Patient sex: M
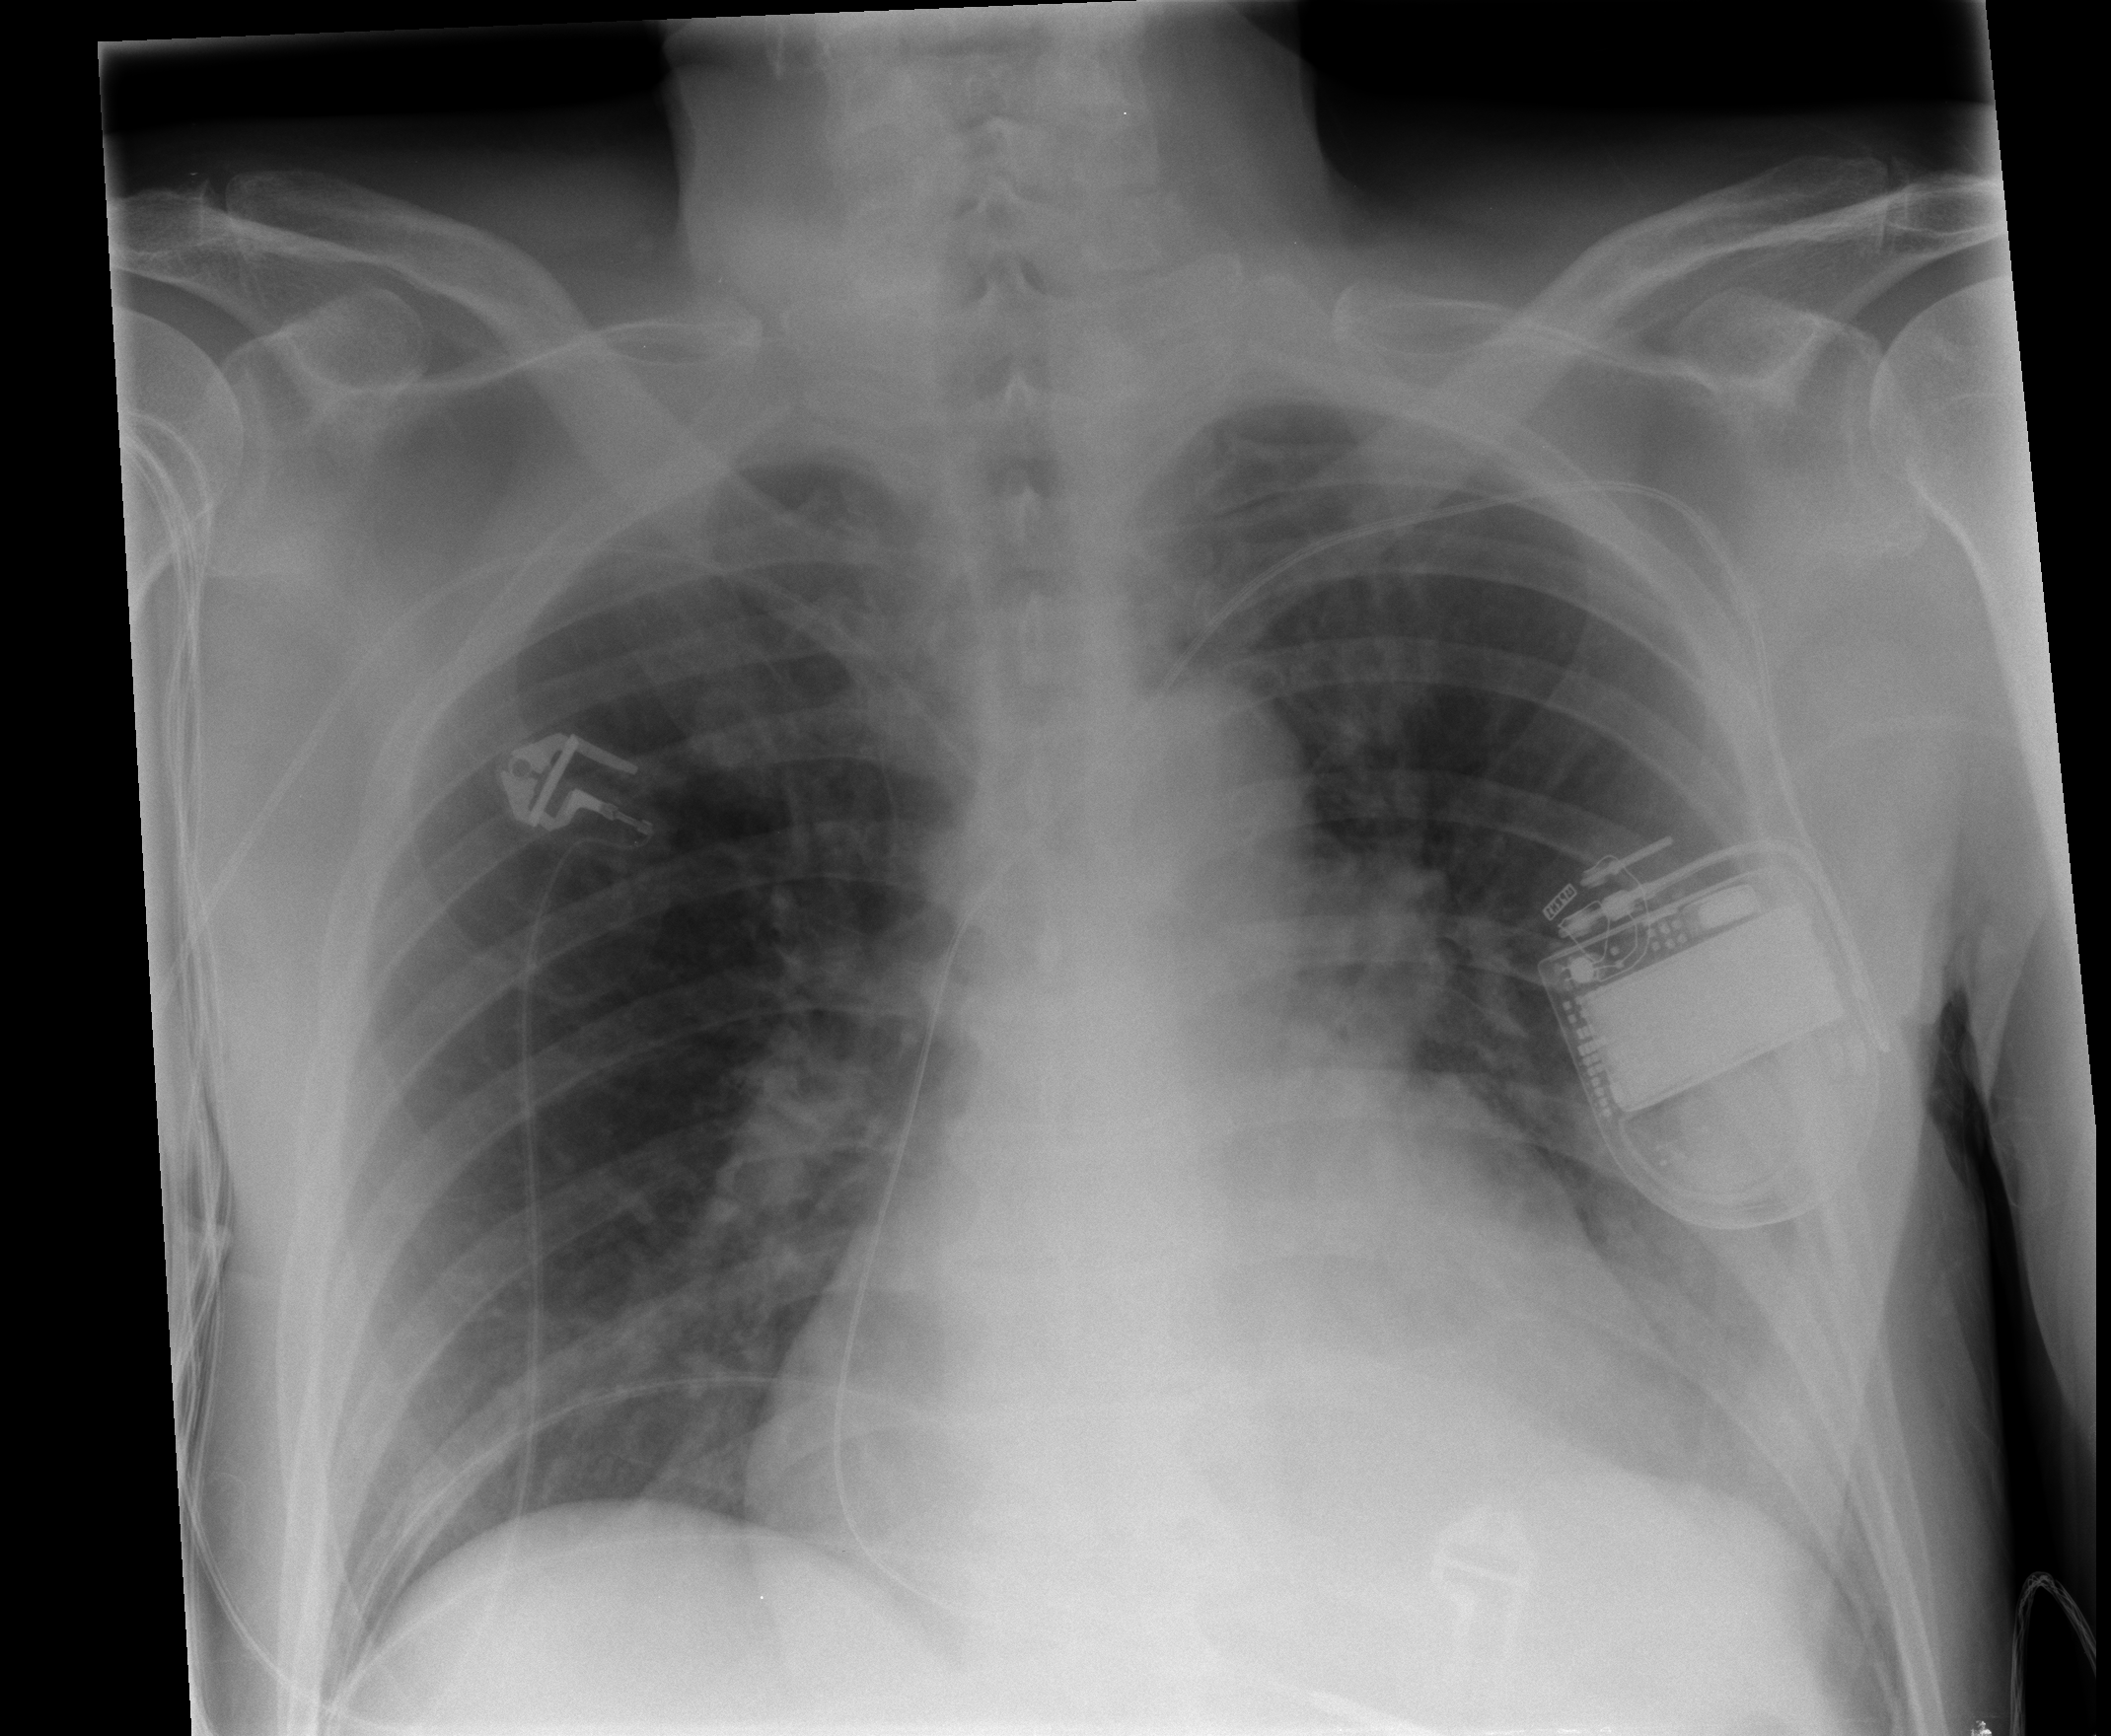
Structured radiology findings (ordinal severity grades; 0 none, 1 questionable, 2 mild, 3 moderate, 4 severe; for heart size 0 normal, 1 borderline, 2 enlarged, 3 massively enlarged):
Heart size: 2
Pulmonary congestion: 0
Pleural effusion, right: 0
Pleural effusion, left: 0
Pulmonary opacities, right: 0
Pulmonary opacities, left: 0
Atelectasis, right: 0
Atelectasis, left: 1